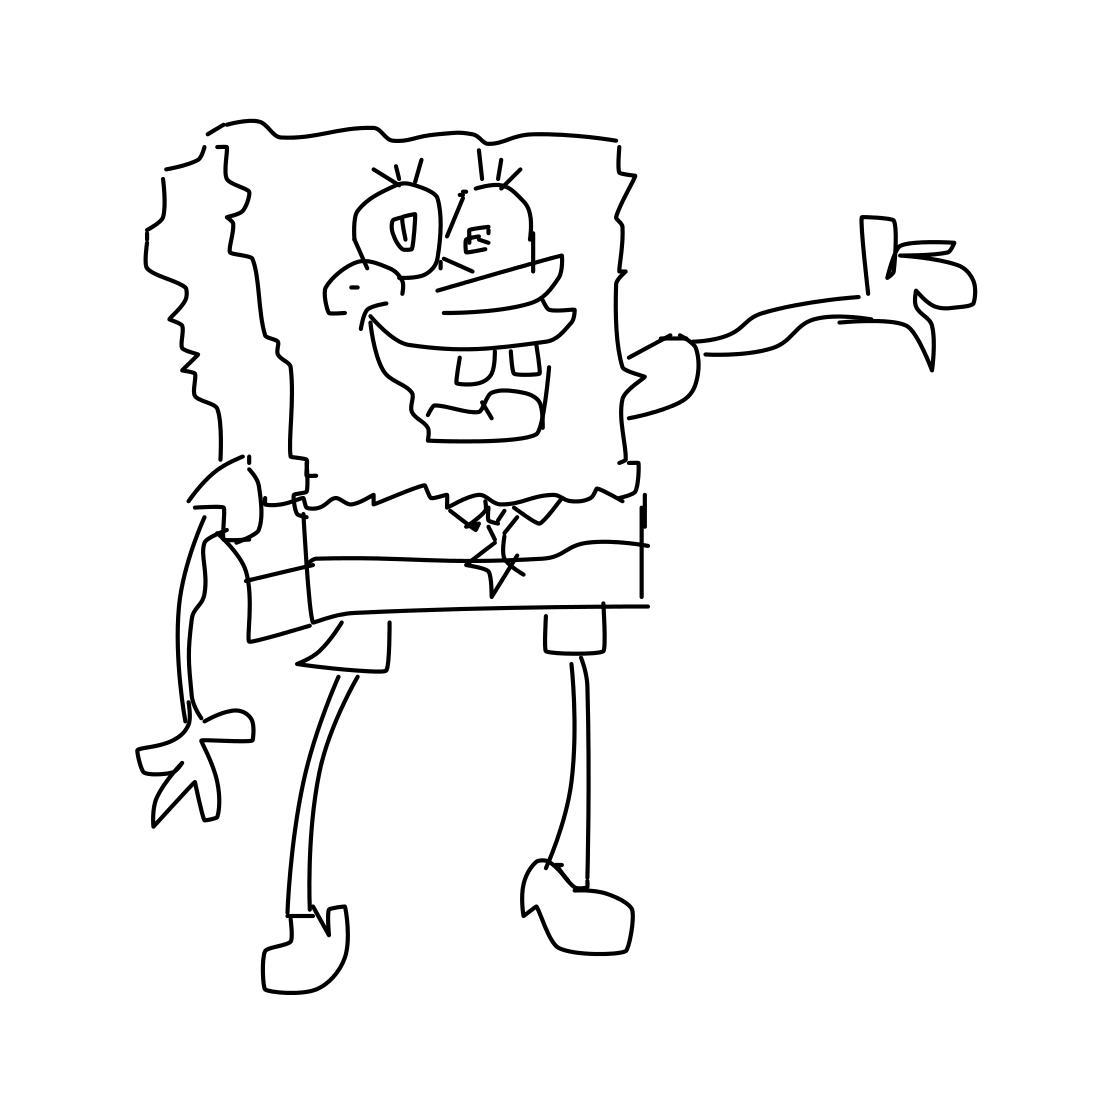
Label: sponge bob